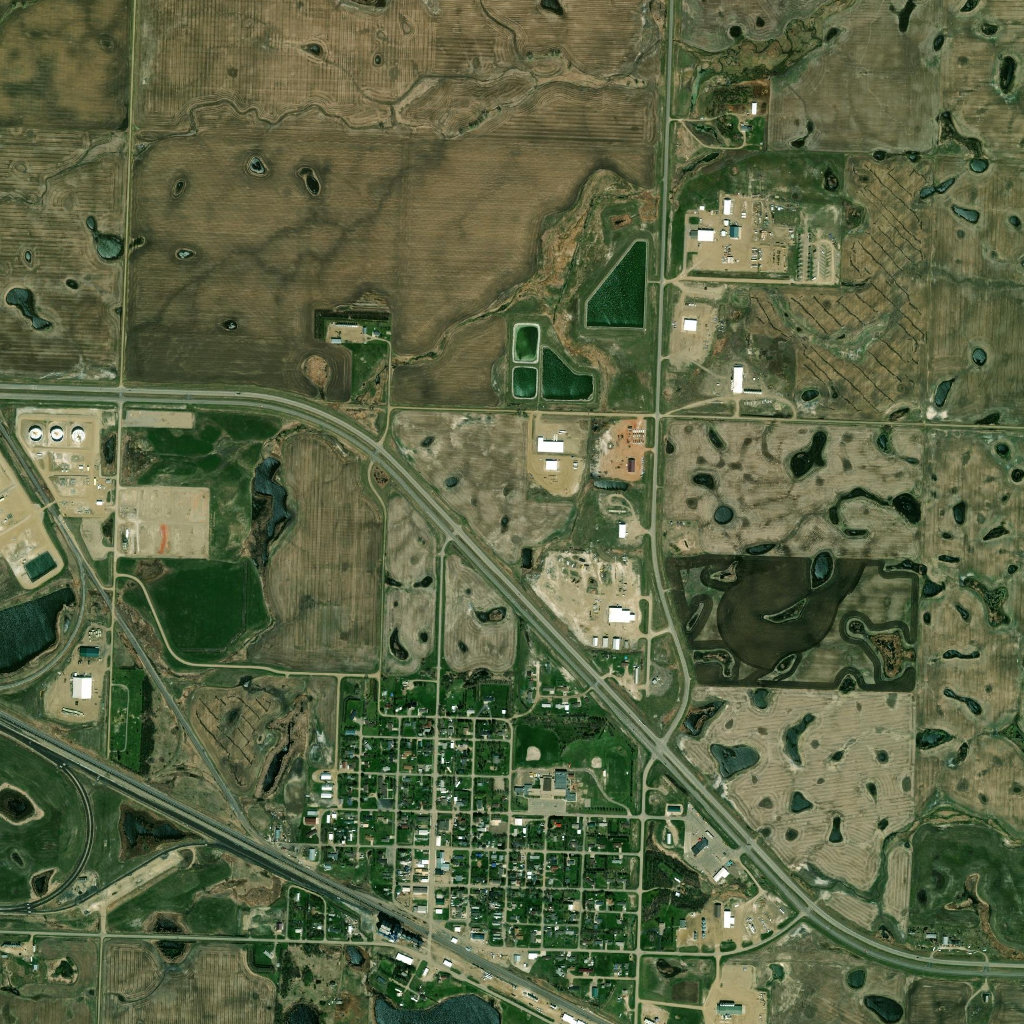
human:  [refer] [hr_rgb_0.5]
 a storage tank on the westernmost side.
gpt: <box>[[2, 41, 4, 43, 0]]</box>

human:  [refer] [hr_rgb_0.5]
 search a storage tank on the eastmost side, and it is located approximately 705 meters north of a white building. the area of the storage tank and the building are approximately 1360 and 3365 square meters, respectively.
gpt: <box>[[6, 41, 8, 43, 0]]</box>